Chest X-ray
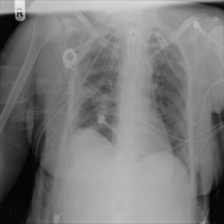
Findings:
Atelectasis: negative
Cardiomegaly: negative
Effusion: negative
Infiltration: negative
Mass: negative
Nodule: negative
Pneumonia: negative
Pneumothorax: negative
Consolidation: negative
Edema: negative
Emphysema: negative
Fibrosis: negative
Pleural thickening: negative
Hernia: negative